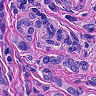
Metastatic tissue present: yes